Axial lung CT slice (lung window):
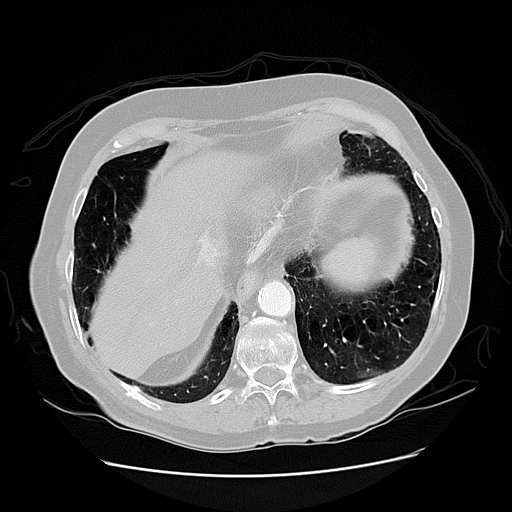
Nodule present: no